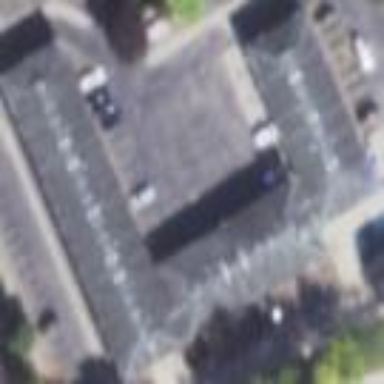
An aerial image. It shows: Building that is motel.